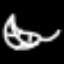
Label: leaf